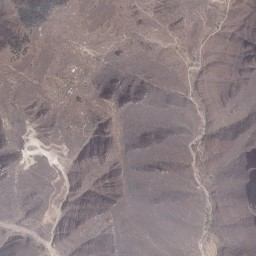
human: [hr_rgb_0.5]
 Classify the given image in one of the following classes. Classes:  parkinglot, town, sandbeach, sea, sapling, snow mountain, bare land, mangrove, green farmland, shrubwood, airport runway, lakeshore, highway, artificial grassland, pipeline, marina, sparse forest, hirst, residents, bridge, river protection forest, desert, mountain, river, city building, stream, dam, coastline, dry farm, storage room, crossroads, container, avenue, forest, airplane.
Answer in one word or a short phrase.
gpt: mountain